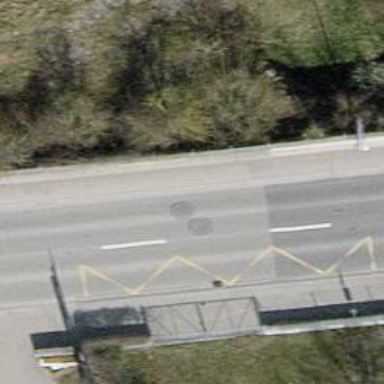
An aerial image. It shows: Bus stop with designated public transport stop position.